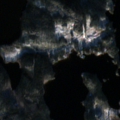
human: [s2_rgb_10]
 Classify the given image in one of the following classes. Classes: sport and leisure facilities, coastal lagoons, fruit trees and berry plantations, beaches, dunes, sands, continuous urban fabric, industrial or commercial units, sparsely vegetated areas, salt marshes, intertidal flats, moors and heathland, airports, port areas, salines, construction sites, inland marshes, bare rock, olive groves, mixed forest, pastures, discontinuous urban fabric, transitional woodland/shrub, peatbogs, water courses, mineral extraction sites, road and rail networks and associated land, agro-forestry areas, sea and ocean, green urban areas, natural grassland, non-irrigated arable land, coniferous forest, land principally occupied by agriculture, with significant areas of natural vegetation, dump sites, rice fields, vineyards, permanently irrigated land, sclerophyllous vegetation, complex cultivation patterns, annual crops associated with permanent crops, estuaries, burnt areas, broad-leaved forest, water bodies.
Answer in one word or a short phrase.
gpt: coniferous forest, mixed forest, water bodies